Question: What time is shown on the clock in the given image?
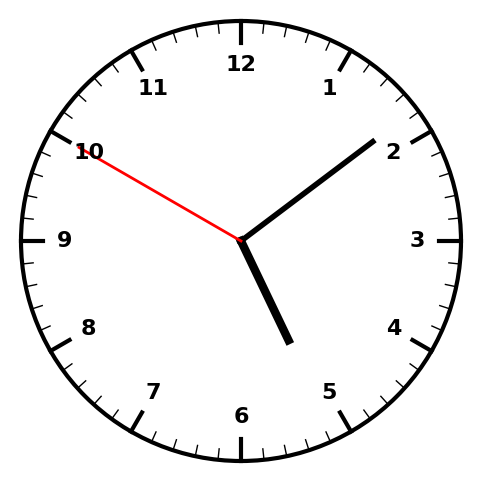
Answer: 05:08:50